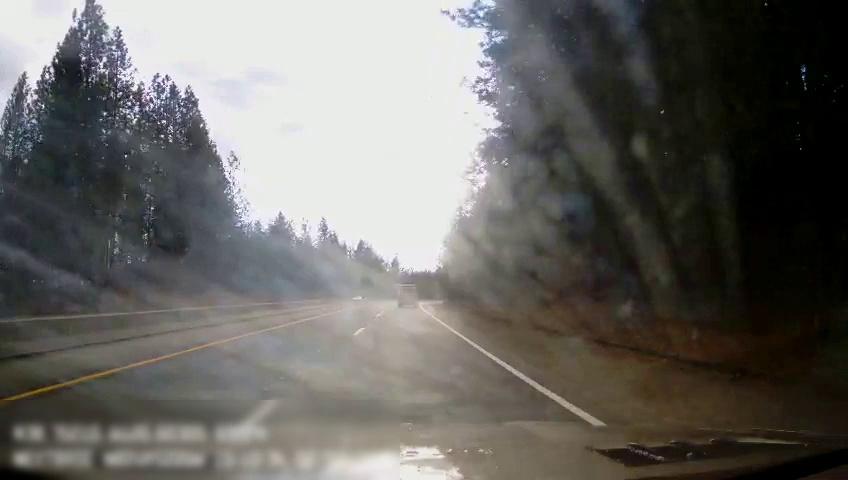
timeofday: Day
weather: Cloudy
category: Drivable Space
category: Drivable Space
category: Vehicles | Van
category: Lanes | Current Lane
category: Lanes | Alternate Lane
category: Lanes | Alternate Lane